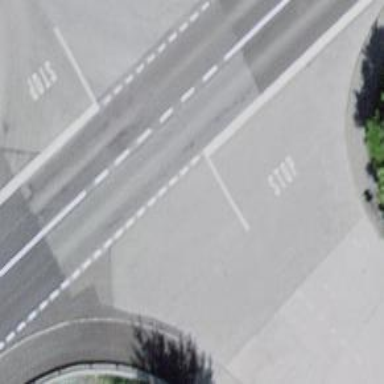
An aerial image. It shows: Stop road.